Question: During debugging a C# Consoleproject, about once an hour, I get the following error for a mind-boggling 20-30 seconds:

The weird part is that the source files are stored on a local SSD hard drive....
This is a workflow-disruptive completely unacceptable nuisance. Googling didn't amount to anything, do you know how to get rid of this?
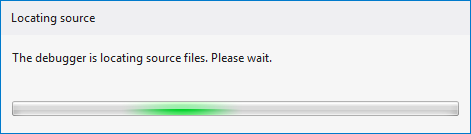
Answer: Long delays are usually associated with network timeouts. There is one setting that can affect this. Right-click your solution node in the Solution Explorer window, the one on top of the tree, Properties, Common Properties, Debug Source Files. Verify that the list contains directories that are not stored on a disconnected network drive.
> a mind-boggling 20-30 seconds
If you are sure about the length of the delay then it is not very likely to be a network timeout, it is too short. That kind of delay is associated with another scourge on programmers' machines, notably on an uptick in the past few months. It is the kind of delay you get from anti-malware. One of your files tripping the pattern of a known virus. The canonical example of such a problem <URL>. Also has a hint on how to detect it and the recommended workaround.
If none of this pans out then you'll need the help of the techniques outlined in Mark Russinovich's blog posts. Lots of examples of him using his tools to troubleshoot problems like this. A sampler is <URL>, doesn't match your problem but shows his approach.